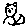
Label: cat